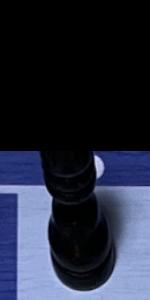
Label: Bishop_Black